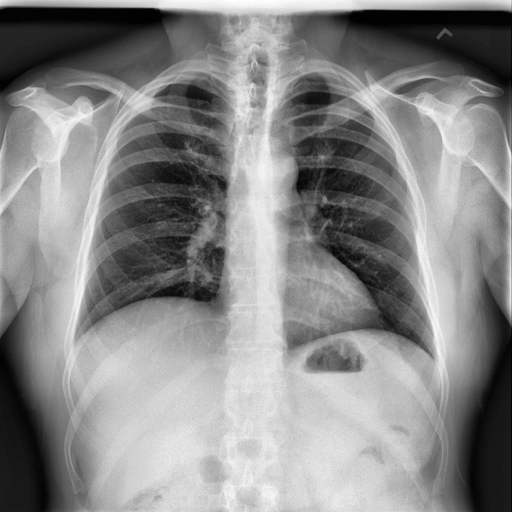
Finding: NORMAL